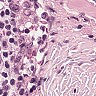
Metastatic tissue present: no